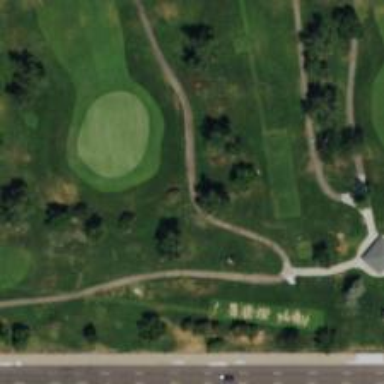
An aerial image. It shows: Well-maintained asphalt service road identified as grade1 cartpath for golf carts.